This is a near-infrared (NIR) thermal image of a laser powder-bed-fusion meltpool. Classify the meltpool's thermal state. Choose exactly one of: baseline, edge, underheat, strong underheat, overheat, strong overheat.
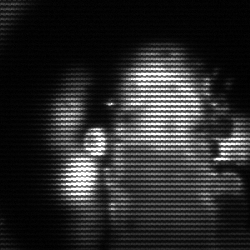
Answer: strong underheat